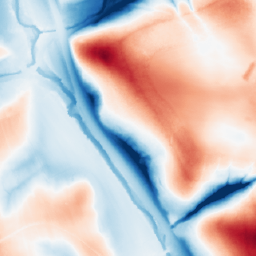
Category: edge_preserving
Decomposition family: guided
Decomposition parameters: radius: 32
eps: 0.1
Upsampling method: area
Upsampling parameters: scale: 2
Upsampling scale: 2